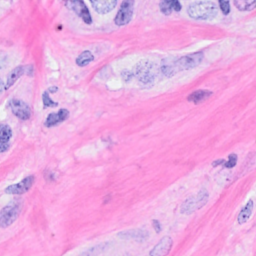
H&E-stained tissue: Breast